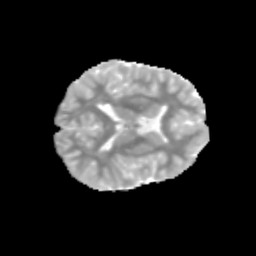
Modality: MD
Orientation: axial
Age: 11
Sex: male
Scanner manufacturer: siemens
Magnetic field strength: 3 T
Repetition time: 3.8 s
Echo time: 0.07 s